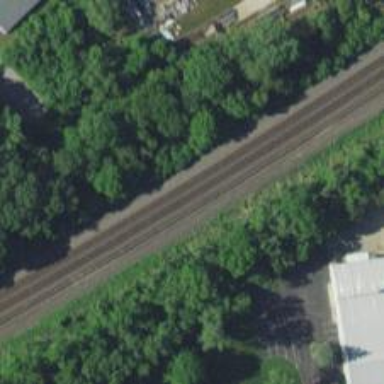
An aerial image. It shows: Railway track.